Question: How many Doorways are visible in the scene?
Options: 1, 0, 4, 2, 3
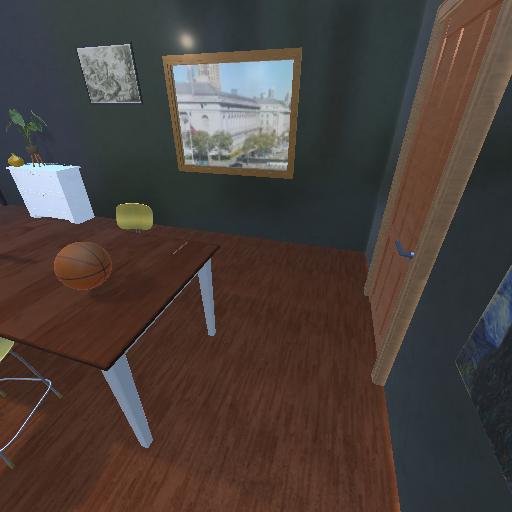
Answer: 1